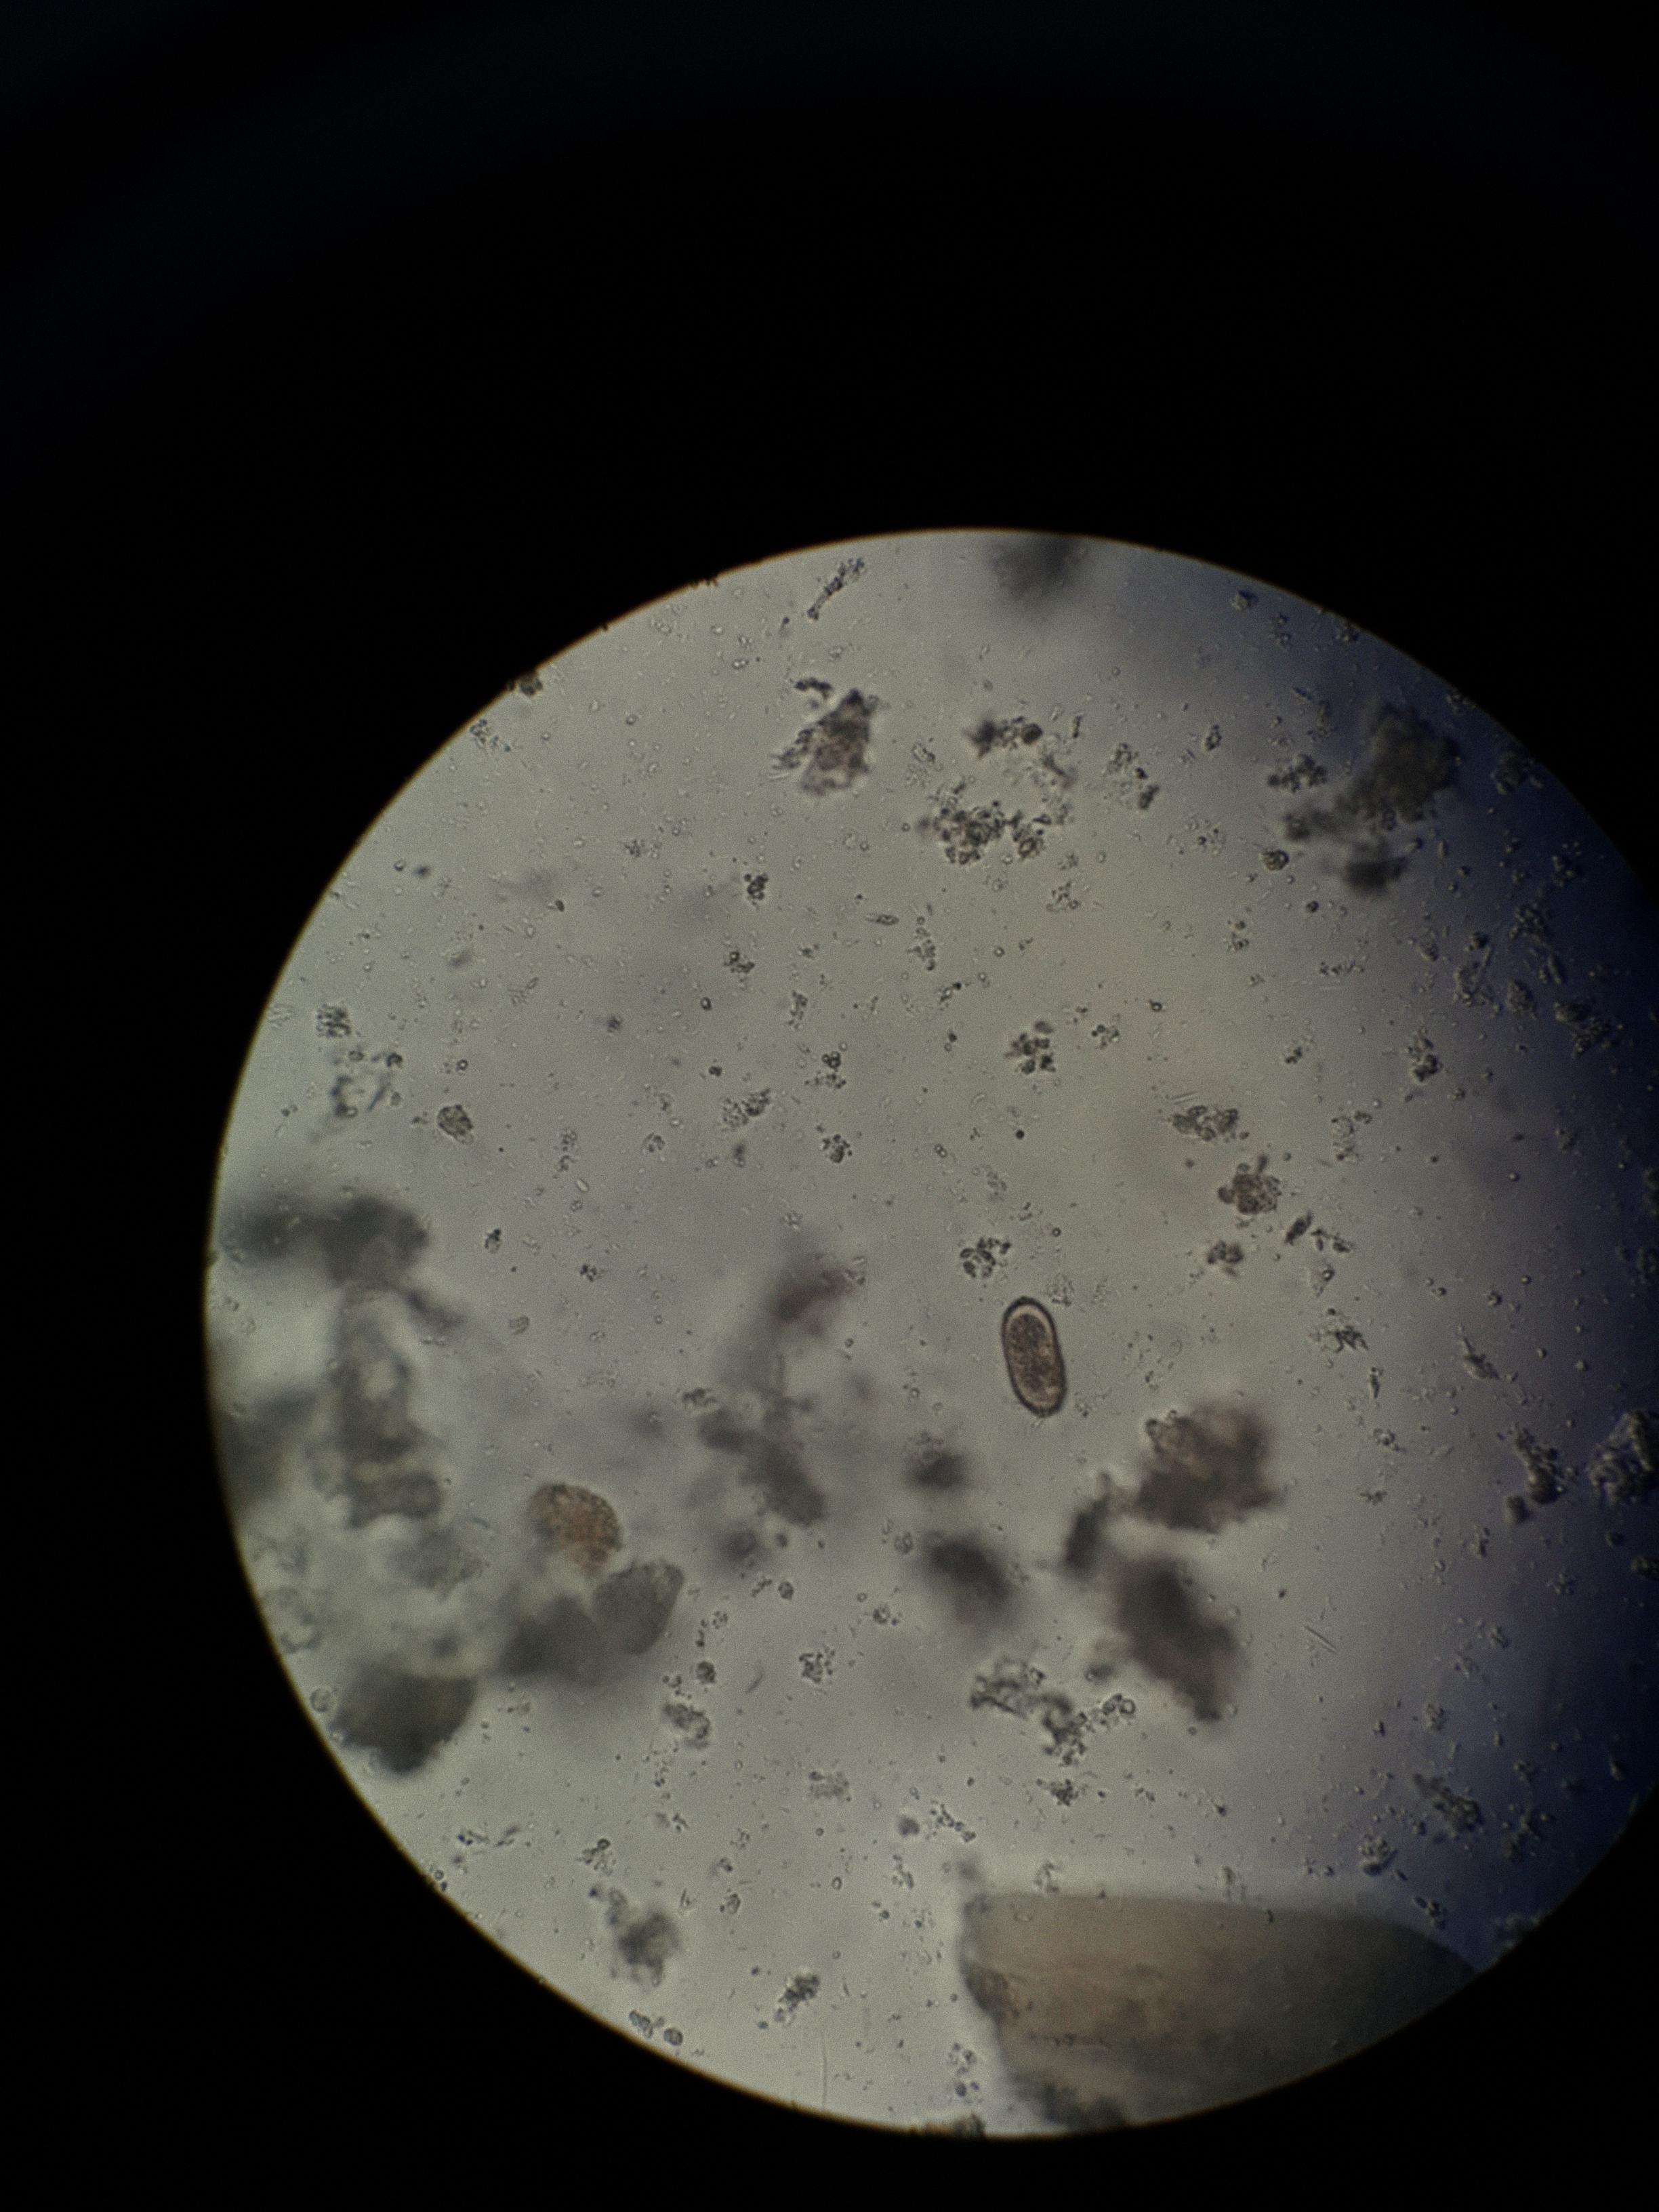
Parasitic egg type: Capillaria philippinensis